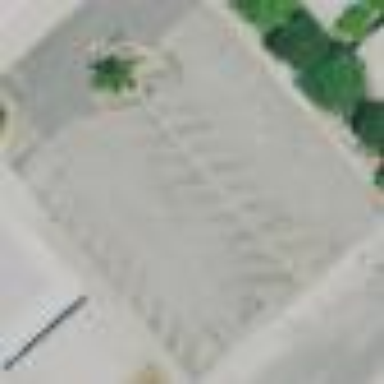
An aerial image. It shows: Parking area with surface.